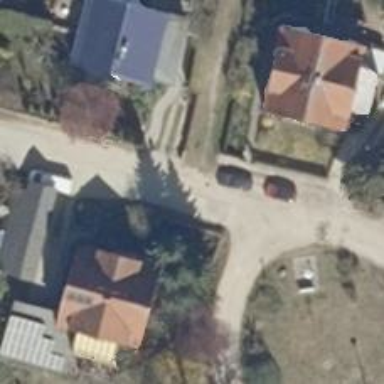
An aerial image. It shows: Residential road with compacted surface.